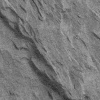
Atmospheric dust classification: not_dusty